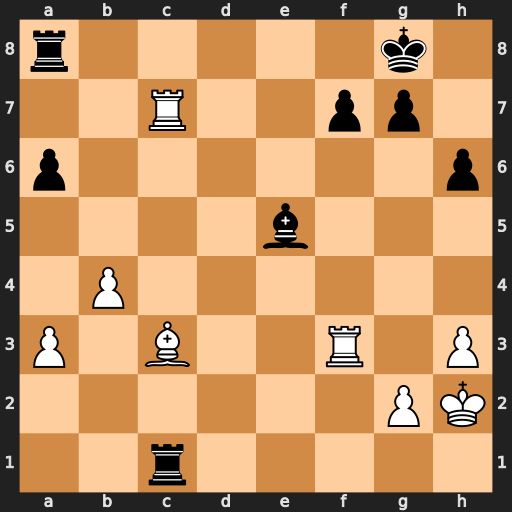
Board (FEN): r5k1/2R2pp1/p6p/4b3/1P6/P1B2R1P/6PK/2r5
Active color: w
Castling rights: -
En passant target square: -
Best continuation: Bxe5 Rxc7 Bxc7